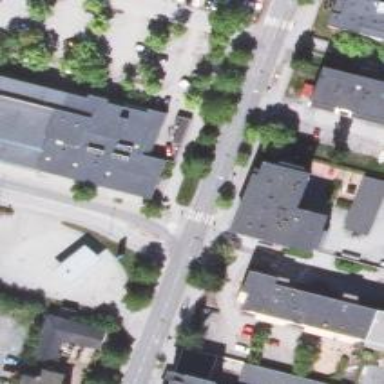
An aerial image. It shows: Crossing road.